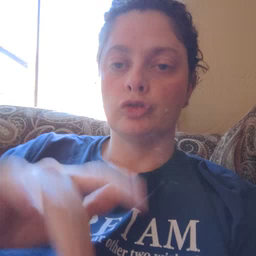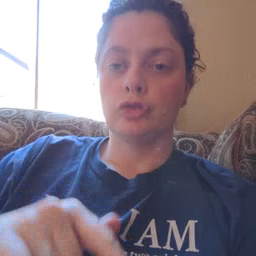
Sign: child